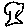
Label: tree